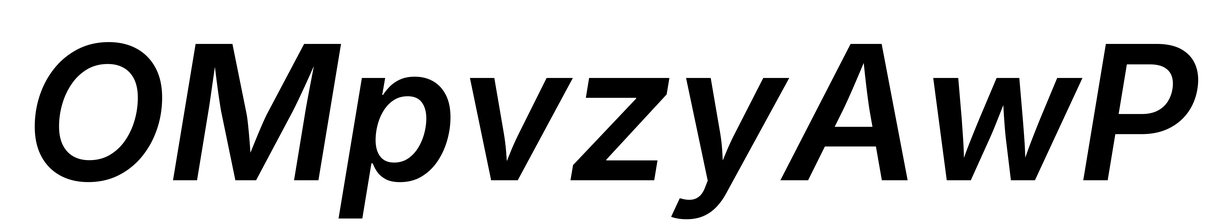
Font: Inter-Italic_SemiBold_Italic